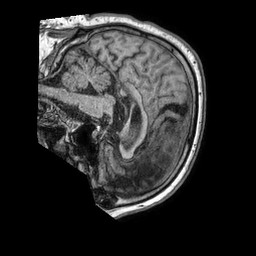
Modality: T1w
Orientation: sagittal
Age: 73
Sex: male
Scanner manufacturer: philips
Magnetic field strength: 1.5 T
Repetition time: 0.007495 s
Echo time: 0.003398 s